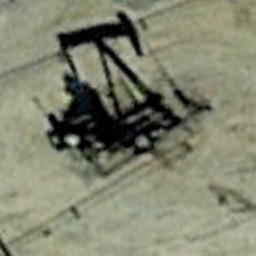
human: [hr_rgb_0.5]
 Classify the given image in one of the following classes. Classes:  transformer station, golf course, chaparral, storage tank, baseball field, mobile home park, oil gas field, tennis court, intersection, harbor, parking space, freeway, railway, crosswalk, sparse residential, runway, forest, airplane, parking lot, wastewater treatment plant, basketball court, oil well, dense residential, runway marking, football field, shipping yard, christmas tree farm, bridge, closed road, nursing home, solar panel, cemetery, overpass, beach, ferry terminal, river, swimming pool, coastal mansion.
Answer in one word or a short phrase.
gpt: oil well